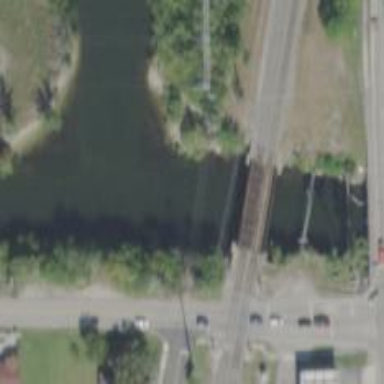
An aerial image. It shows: Railway bridge.